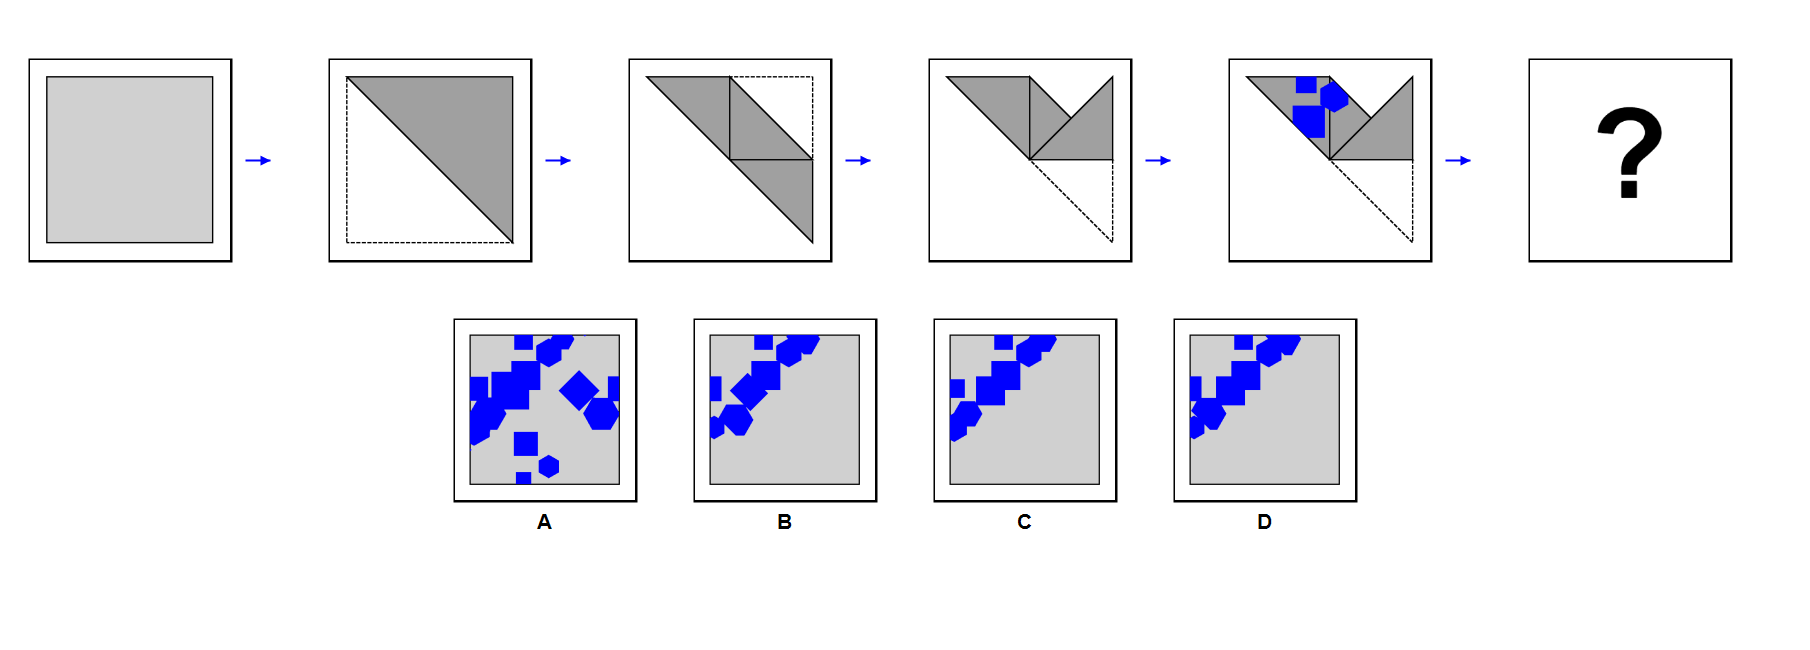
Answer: C